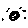
Label: moon